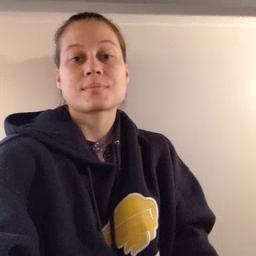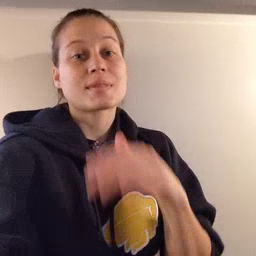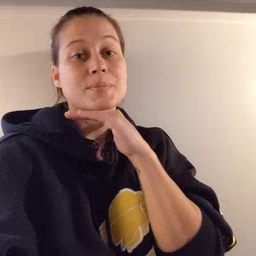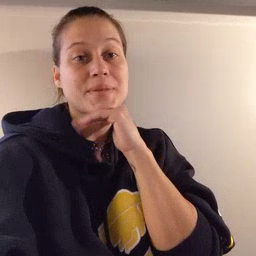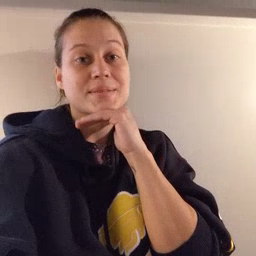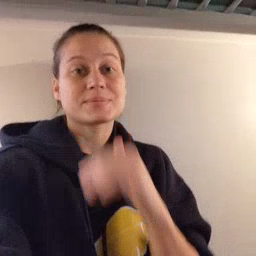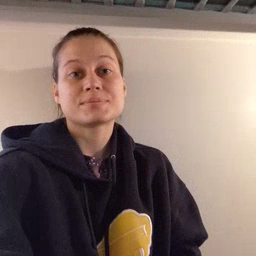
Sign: pig